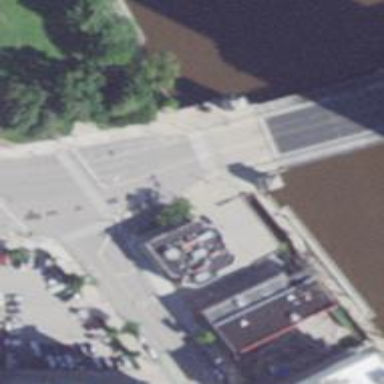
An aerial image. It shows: Bascule bridge for pedestrians.